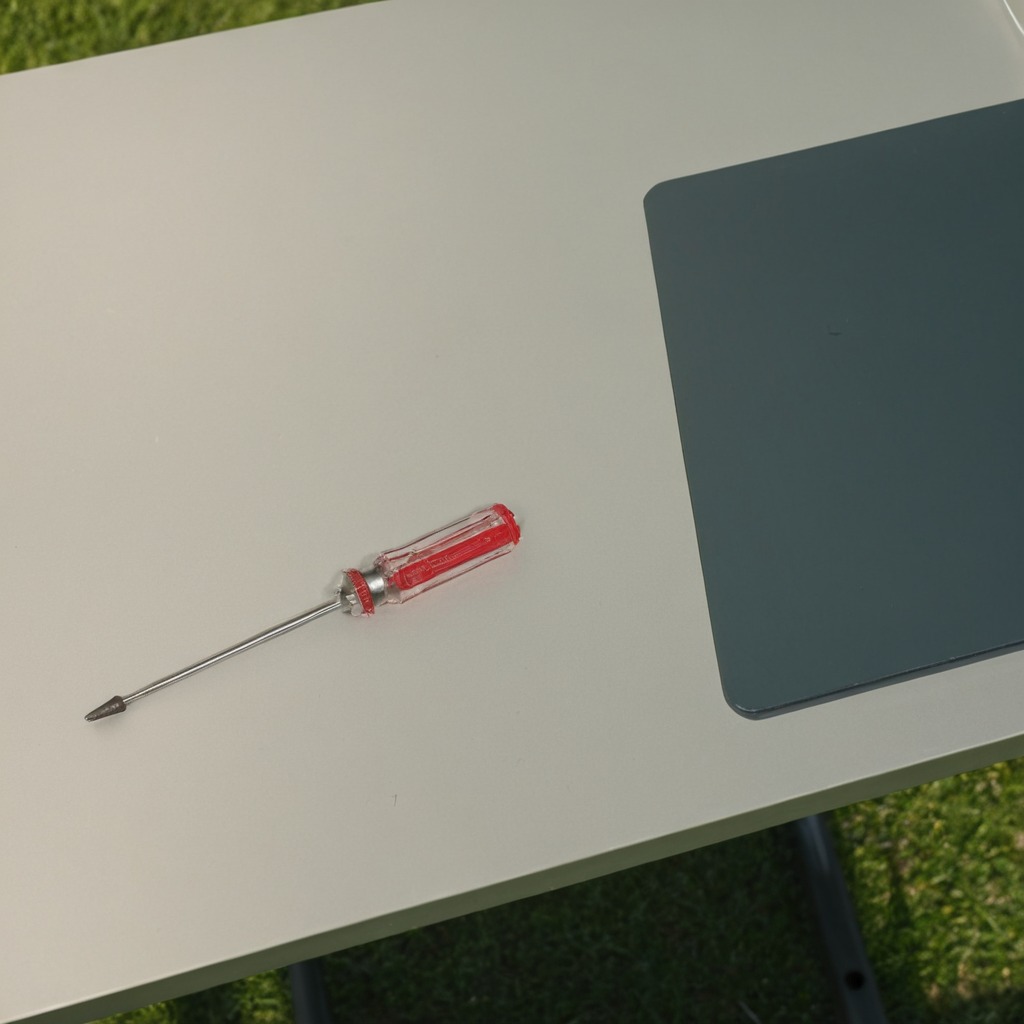
A screwdriver lies on a clean utility table in a temporary outdoor tool station.